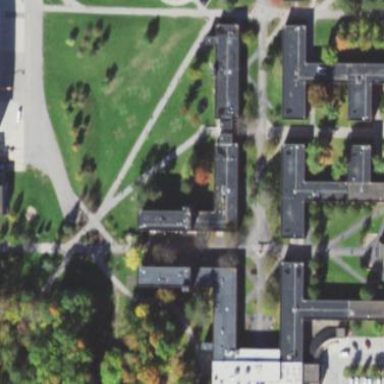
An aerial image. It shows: Black-roofed dormitory.